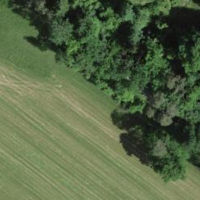
EUNIS habitat code: 25
Species observed at this site:
Apis mellifera
Melittis melissophyllum